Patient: sex M, age 29
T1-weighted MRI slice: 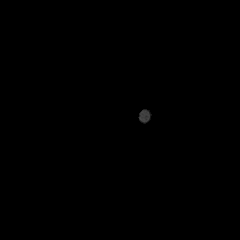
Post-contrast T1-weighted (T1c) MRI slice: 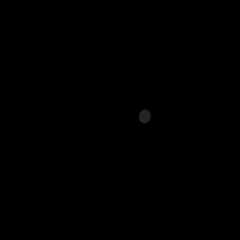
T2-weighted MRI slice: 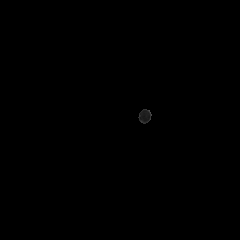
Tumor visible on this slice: no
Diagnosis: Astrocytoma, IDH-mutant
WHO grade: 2